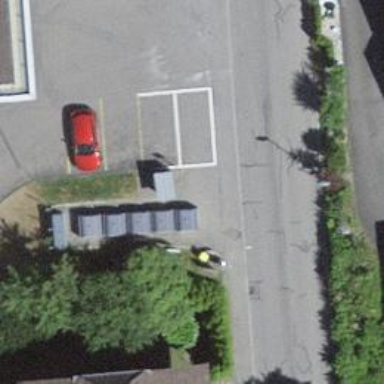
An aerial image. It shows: Recycling center.